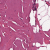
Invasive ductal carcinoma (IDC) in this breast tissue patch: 0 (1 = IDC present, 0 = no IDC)